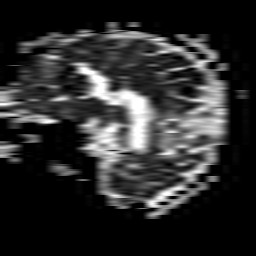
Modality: ADC
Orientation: sagittal
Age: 75
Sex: female
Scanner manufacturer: philips
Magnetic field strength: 1.5 T
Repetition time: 3.486 s
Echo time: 0.07078 s